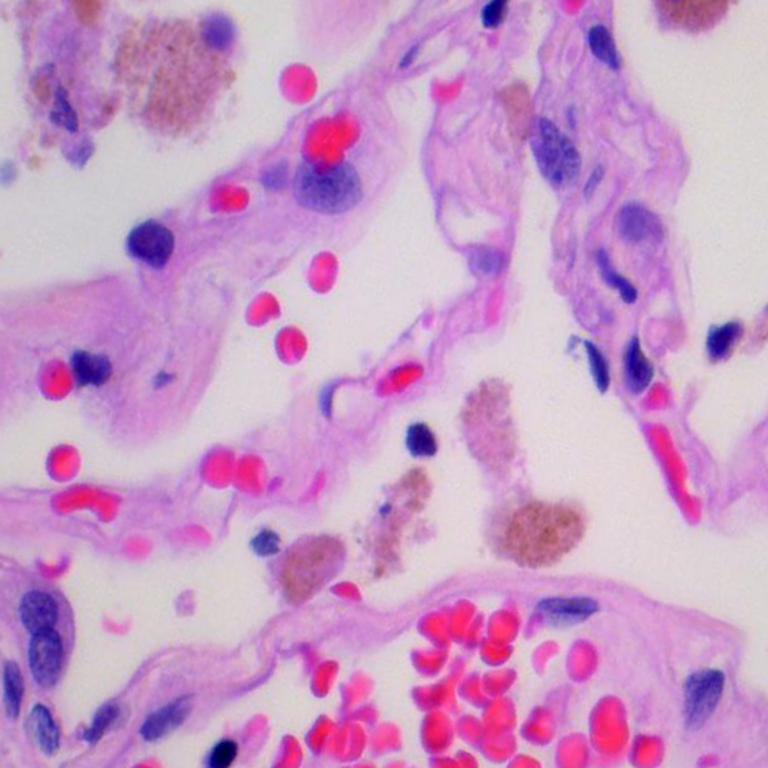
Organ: lung
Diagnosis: benign